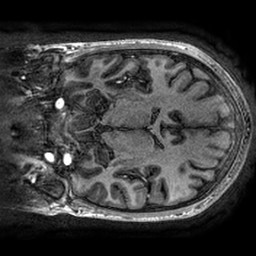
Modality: T1w
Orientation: coronal
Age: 24
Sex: female
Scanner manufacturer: ge
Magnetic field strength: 3 T
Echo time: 0.002736 s